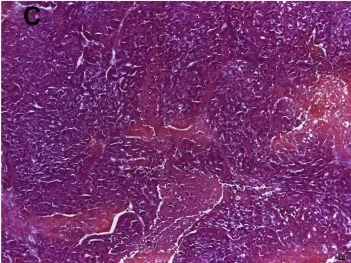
A-F. Histopathology features of the sinonasal carcinosarcoma in the incisional biopsy specimen showing proliferation of cuboid cells with nuclear and cytoplasmic pleomorphism. It was also possible to observe the appearance of the tumour from the respiratory epithelial tissue (stained with HE).
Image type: pathology (h&e)